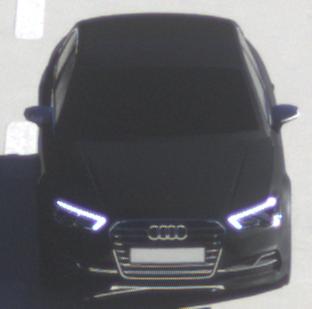
Make: Audi
Model: S3
Detailed model: 8V
Model produced from: 2013
Model produced until: 2020
Doors: 4
Color: black
Road condition: dry road
Daytime: sunrise or sunset
Contrast: high contrast